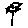
Label: flower